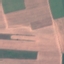
Land use / land cover: AnnualCrop